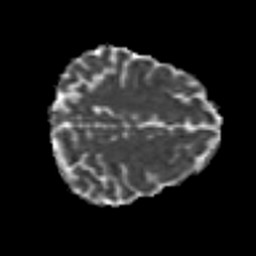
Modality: MD
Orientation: axial
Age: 20
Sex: female
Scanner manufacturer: siemens
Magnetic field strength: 3 T
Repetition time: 7 s
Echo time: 0.0926 s